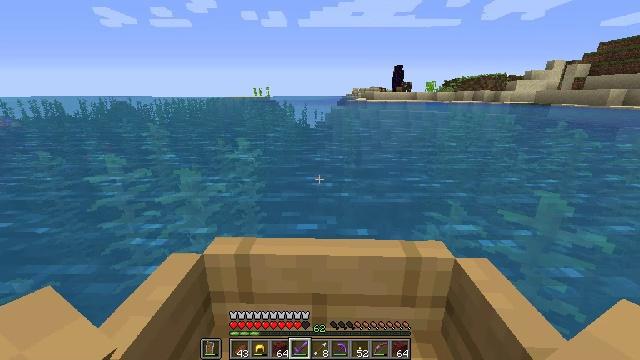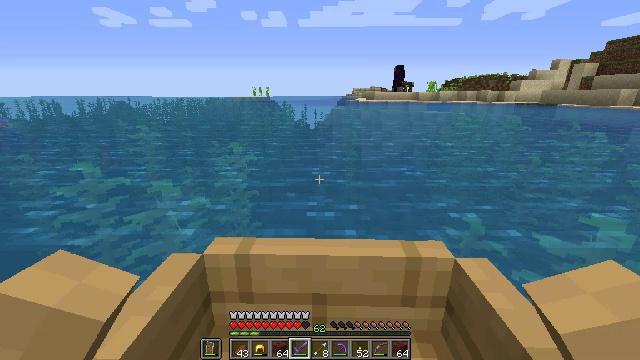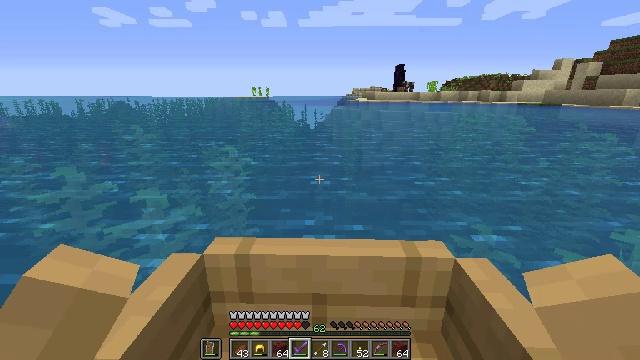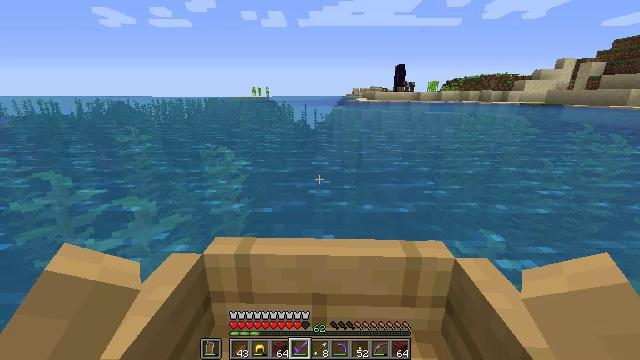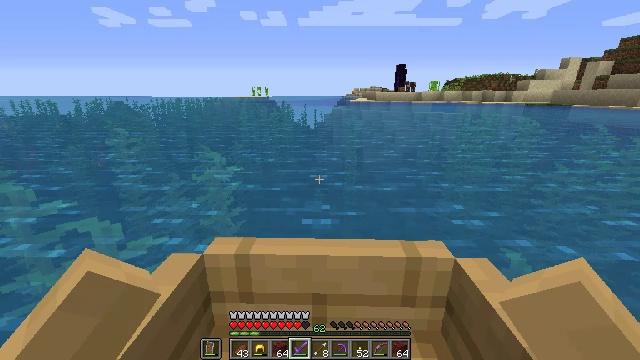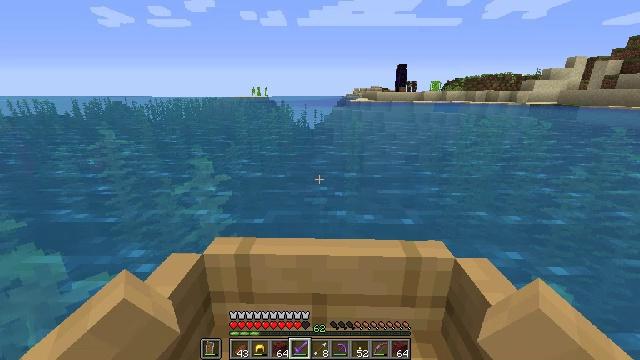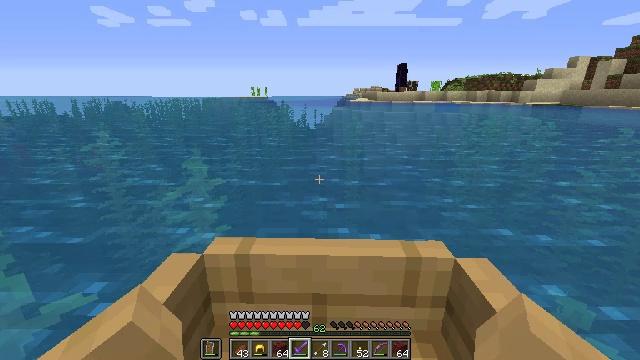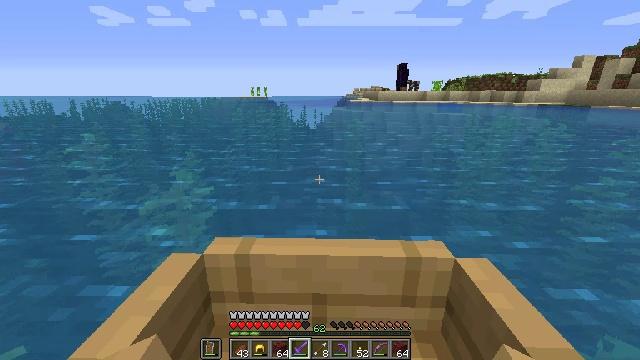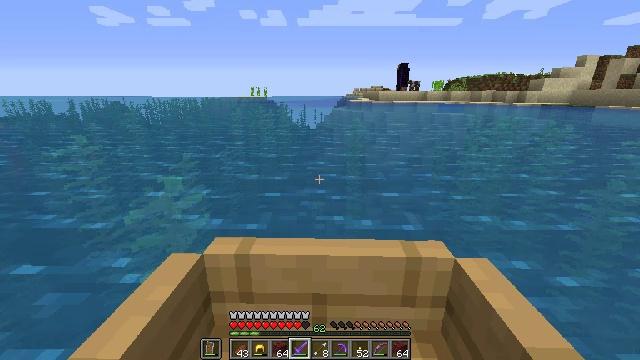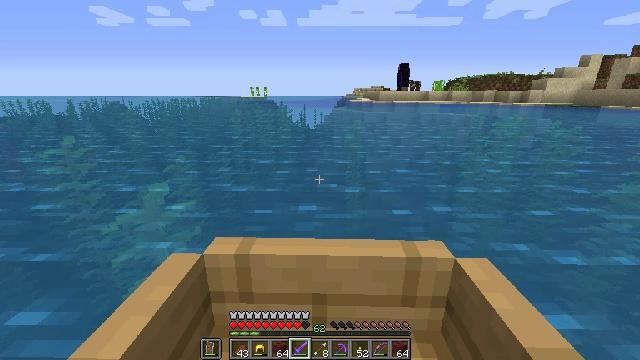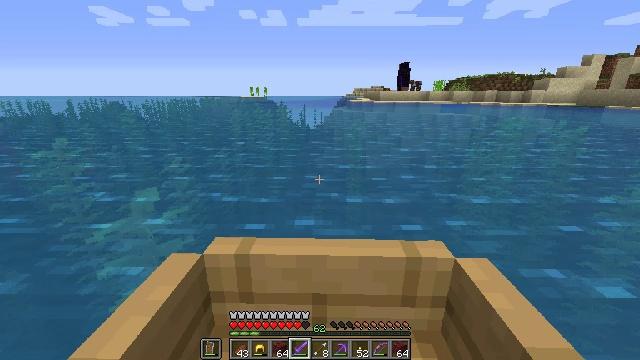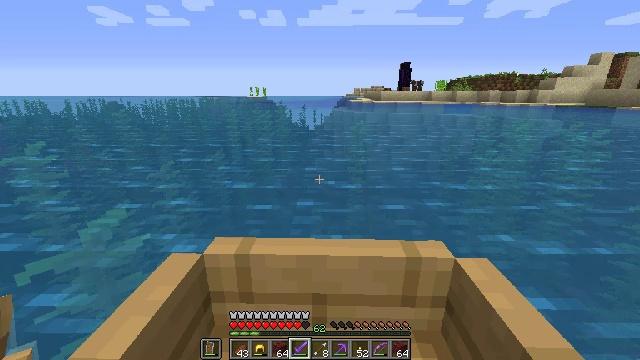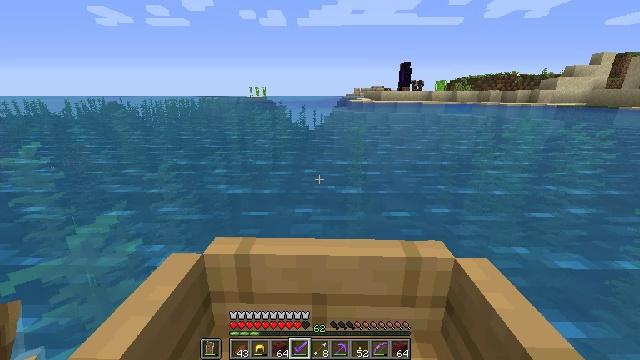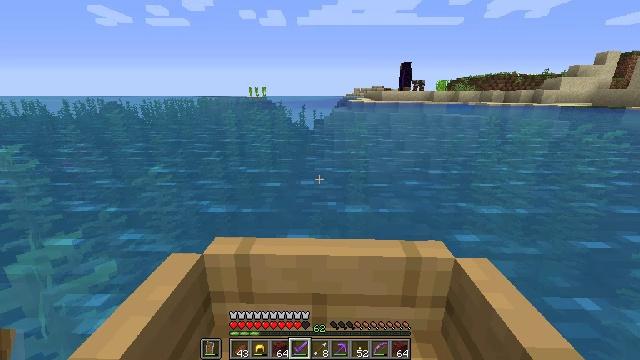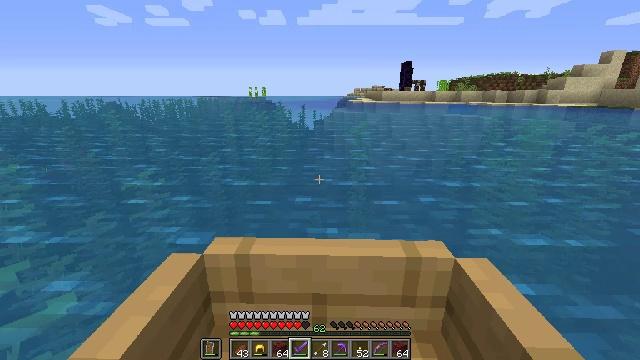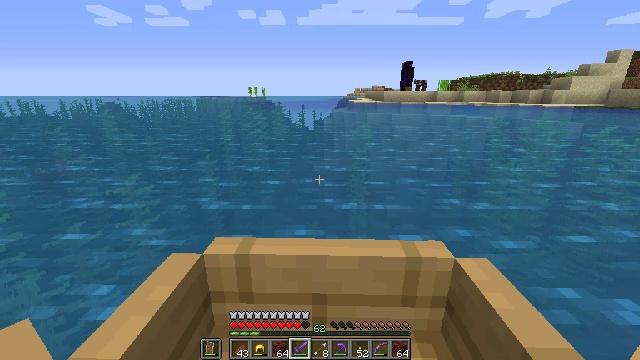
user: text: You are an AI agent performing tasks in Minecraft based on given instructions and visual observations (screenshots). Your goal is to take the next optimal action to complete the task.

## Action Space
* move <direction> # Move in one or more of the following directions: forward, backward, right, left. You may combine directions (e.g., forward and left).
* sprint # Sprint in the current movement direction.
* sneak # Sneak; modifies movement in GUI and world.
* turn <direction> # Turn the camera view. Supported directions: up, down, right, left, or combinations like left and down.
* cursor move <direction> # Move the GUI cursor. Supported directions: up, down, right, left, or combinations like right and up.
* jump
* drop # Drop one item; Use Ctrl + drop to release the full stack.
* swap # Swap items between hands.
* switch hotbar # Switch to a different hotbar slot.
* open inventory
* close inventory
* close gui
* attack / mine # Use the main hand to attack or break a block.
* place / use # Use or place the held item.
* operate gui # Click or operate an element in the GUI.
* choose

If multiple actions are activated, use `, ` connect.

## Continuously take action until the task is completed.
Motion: motion action
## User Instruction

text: Mine the ender chest.
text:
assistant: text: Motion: move forward
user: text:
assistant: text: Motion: move forward
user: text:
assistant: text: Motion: move forward
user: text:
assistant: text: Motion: move forward
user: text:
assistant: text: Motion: move forward
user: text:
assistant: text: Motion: move forward
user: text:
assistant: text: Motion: move forward
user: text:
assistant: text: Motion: move forward
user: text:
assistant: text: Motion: move forward
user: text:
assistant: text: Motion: move forward
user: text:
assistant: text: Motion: move forward
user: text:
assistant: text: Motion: move forward
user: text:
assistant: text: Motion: move forward
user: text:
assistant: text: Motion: move forward
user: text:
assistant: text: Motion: move forward
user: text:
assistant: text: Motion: move forward
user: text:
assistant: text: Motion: move forward
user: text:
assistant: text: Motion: move forward
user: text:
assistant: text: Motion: move forward
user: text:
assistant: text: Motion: move forward
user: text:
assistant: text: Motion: move forward
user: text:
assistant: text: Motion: move forward
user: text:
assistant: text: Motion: move forward
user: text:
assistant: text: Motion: move forward and move right
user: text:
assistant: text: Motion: move forward and move right
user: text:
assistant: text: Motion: move forward
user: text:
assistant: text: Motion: move forward
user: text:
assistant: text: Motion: move forward
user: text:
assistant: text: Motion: move forward
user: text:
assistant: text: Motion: move forward